Field crop: maize
Growth stage: 1
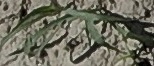
Species: sorghum